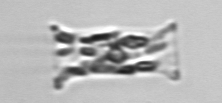
Label: Eucampia